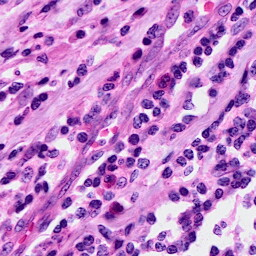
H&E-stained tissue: Cervix